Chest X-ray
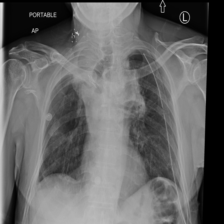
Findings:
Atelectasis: positive
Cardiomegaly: negative
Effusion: negative
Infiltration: negative
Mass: negative
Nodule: negative
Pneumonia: negative
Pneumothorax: negative
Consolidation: positive
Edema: negative
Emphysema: negative
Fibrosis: negative
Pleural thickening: negative
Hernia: negative